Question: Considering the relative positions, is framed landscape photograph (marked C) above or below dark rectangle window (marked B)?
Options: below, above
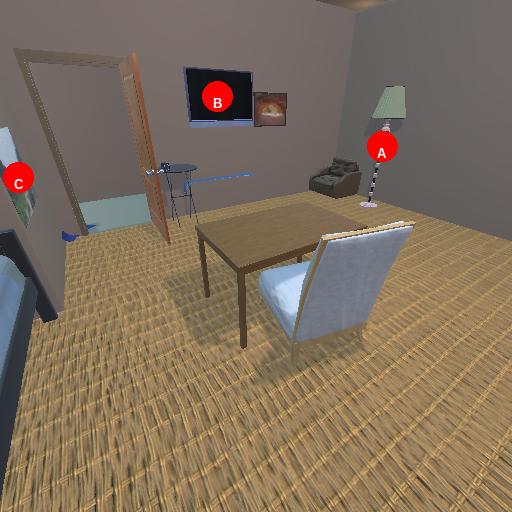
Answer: below